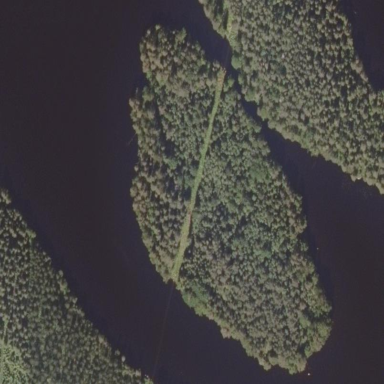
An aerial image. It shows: Islet surrounded by woodland.